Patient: sex M, age 65
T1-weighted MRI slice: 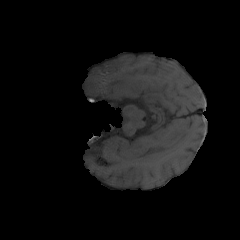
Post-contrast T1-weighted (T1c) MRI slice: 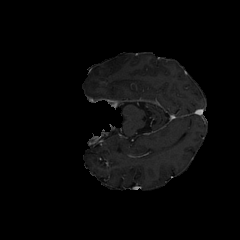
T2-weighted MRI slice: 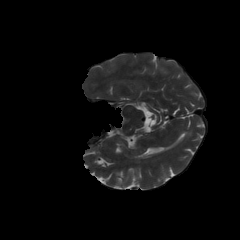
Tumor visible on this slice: no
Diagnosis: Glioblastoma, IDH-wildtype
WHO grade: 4